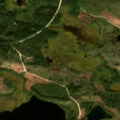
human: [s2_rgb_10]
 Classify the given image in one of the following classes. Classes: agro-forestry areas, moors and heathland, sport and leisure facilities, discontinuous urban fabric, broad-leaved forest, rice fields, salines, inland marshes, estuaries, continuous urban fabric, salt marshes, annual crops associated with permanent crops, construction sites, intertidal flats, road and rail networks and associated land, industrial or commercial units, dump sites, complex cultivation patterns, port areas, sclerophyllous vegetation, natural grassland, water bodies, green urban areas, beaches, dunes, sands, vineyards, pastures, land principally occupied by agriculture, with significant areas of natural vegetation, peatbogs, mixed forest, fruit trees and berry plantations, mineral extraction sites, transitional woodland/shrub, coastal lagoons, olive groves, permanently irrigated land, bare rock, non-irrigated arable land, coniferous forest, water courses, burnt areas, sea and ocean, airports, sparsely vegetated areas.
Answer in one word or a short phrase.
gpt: transitional woodland/shrub, water bodies